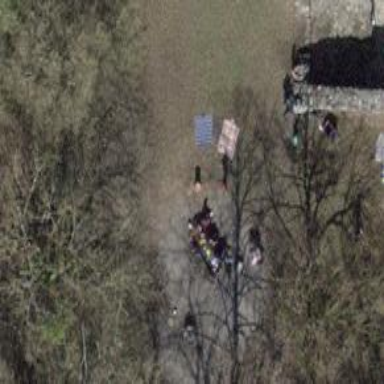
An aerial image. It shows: Barbecue facility.